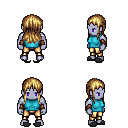
a pixel art fantasy rpg character, male body template, dark elf, purple skin, teal sleeveless shirt, gold greaves, blonde unkempt hairstyle, cloth bracers, gray slippers, four views (front, back, left, right), 2x2 character sprite sheet, small pixel art, hard edges, no anti-aliasing